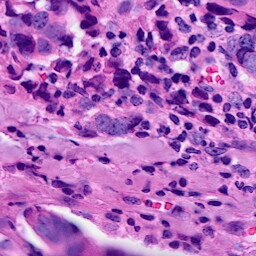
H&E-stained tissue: Breast